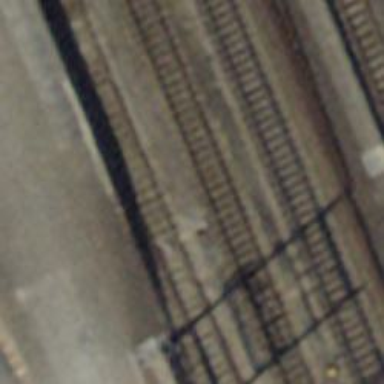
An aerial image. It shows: Railway switch.